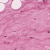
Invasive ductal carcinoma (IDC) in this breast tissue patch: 0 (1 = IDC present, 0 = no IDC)